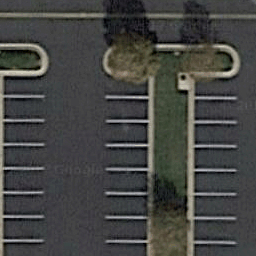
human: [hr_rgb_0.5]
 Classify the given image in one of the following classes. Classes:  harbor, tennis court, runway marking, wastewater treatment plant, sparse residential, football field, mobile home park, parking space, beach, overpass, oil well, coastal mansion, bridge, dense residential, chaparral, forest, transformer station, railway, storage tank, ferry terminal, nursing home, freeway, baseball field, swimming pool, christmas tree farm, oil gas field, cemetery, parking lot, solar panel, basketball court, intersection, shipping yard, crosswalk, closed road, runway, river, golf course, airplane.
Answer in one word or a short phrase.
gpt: parking space